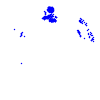
Particle: kaon